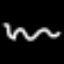
Label: squiggle